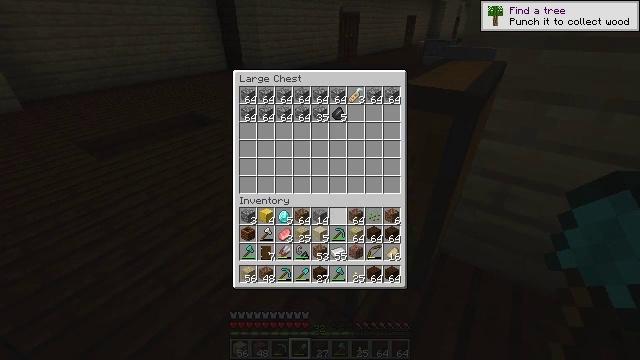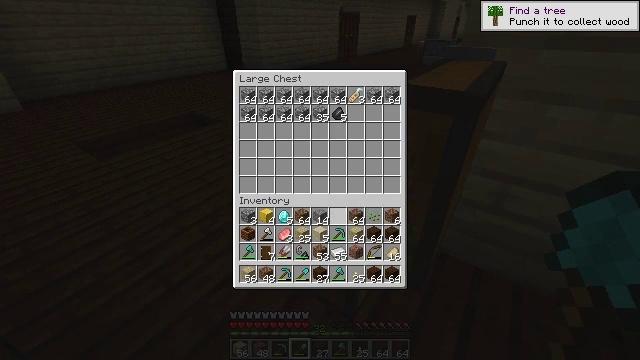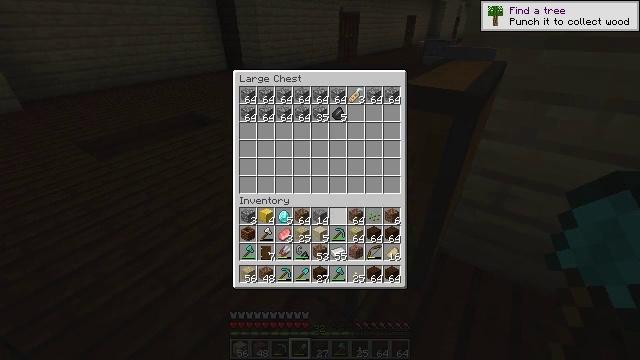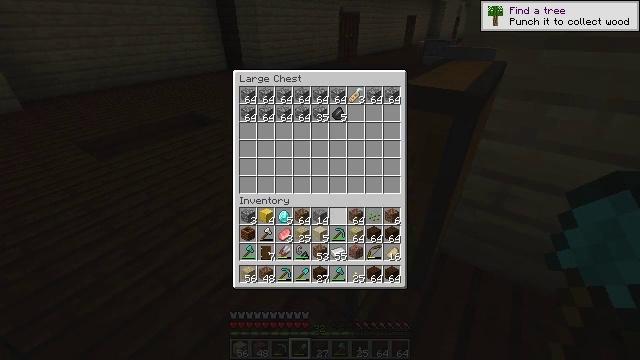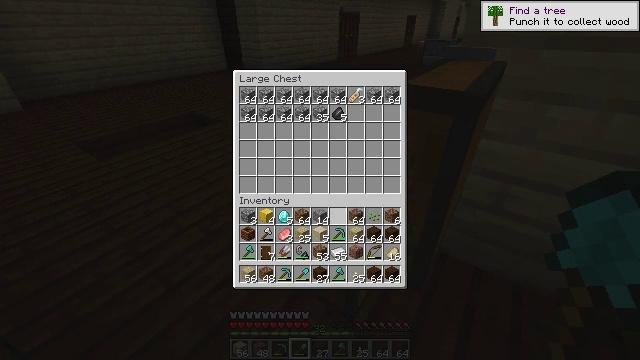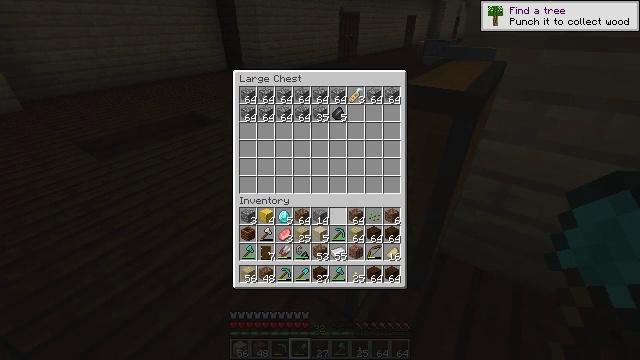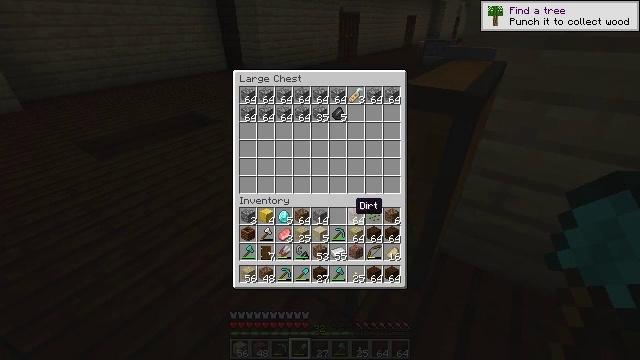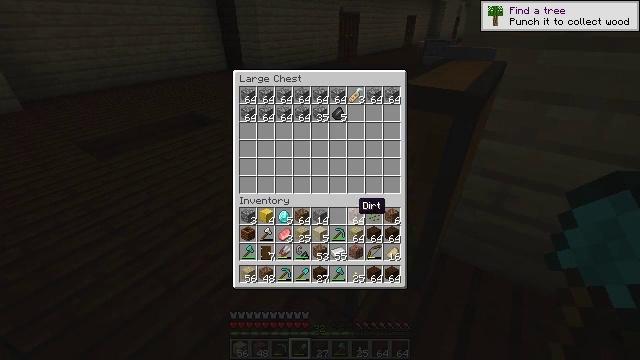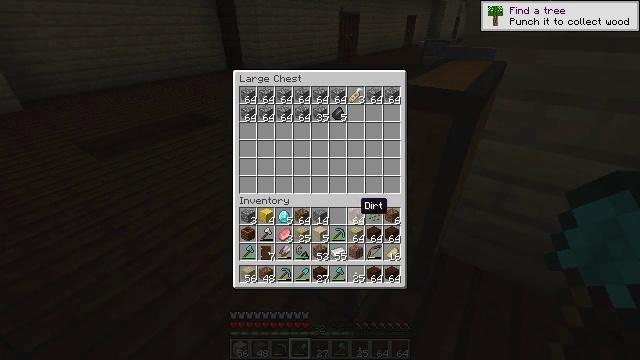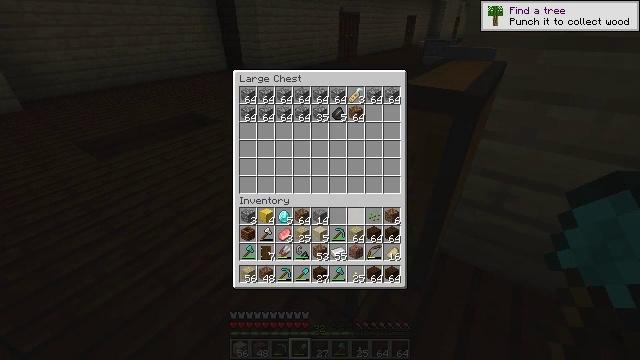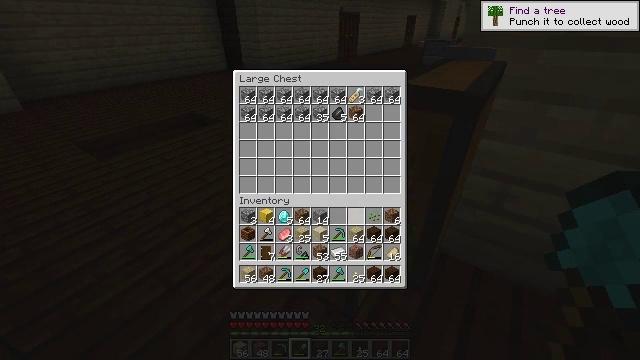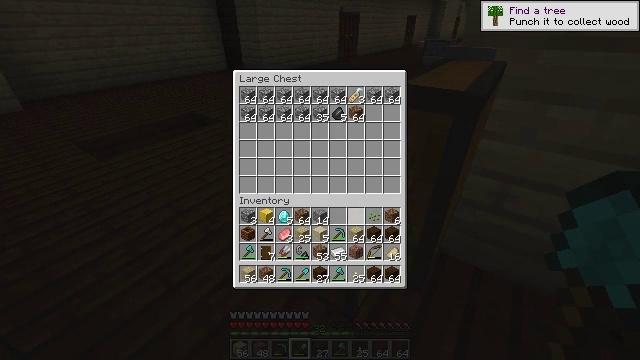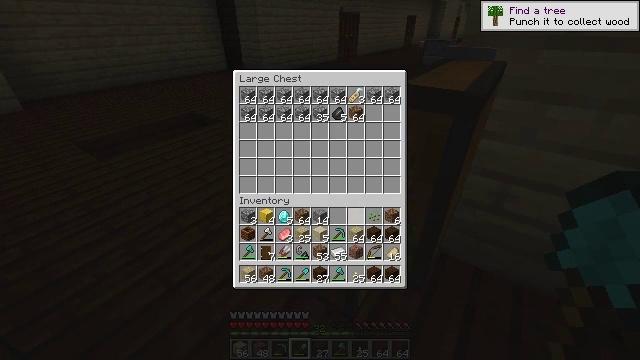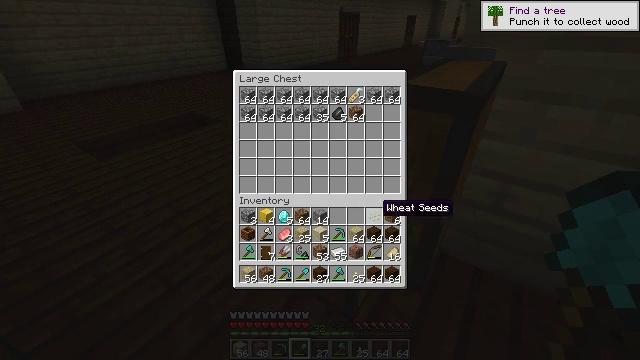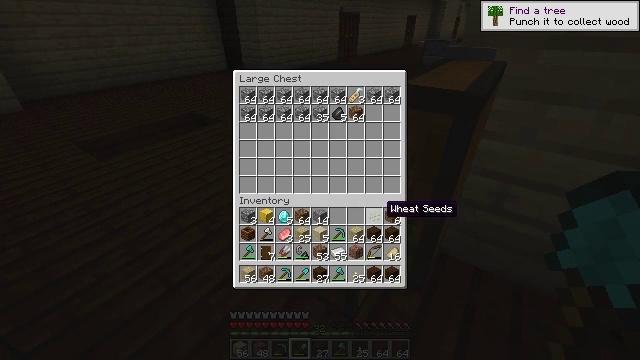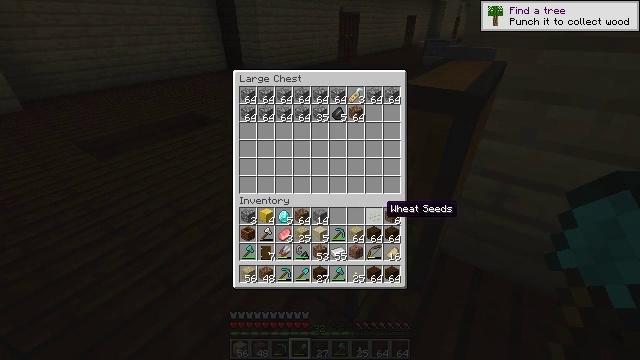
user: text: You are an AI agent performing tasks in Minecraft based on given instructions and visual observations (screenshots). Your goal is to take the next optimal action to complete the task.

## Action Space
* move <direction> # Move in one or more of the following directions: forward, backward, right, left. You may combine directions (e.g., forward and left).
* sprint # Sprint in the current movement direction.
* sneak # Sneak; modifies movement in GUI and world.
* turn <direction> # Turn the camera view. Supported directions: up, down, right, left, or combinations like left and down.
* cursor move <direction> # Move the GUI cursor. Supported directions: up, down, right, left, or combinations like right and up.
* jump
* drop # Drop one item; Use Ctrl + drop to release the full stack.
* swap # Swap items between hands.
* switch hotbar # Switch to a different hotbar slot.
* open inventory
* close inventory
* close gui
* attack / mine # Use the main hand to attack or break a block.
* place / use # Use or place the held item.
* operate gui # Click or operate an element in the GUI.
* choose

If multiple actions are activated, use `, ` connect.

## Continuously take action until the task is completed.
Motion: motion action
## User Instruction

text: Destroy the wall torch to gather it.
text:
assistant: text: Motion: sneak, operate gui
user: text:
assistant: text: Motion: sneak
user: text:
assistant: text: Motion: sneak
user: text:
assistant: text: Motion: sneak
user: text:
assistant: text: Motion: sneak
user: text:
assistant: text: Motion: sneak
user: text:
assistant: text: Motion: sneak
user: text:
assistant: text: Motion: sneak
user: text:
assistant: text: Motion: sneak, operate gui
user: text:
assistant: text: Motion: sneak, operate gui
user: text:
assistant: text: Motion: sneak, operate gui
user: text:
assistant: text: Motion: sneak
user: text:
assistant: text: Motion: sneak, cursor move right
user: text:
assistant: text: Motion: sneak
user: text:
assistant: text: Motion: sneak
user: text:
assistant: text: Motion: sneak
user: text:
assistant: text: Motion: sneak
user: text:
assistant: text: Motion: sneak
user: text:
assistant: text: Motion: sneak
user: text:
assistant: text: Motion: sneak
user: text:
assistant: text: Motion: sneak, operate gui
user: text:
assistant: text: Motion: sneak, operate gui
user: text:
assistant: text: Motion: sneak, operate gui
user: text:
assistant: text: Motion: sneak
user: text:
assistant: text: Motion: sneak, cursor move left
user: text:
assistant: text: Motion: sneak, cursor move left
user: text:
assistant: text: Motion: sneak
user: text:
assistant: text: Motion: sneak
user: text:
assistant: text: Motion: sneak
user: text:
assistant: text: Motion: sneak